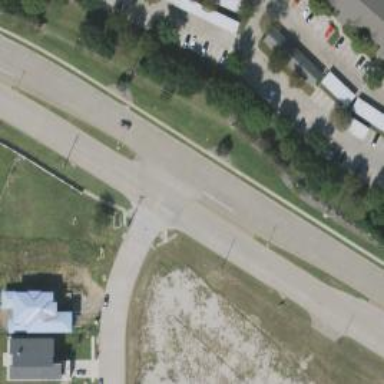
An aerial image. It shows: Secondary road.